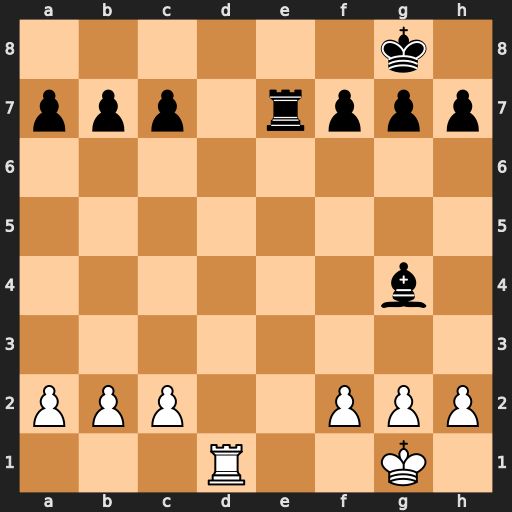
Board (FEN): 6k1/ppp1rppp/8/8/6b1/8/PPP2PPP/3R2K1
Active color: w
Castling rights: -
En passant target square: -
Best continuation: Rd8+ Re8 Rxe8#